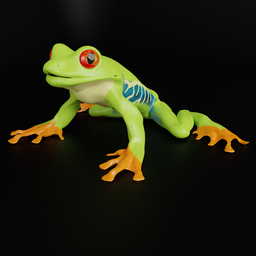
Label: animals